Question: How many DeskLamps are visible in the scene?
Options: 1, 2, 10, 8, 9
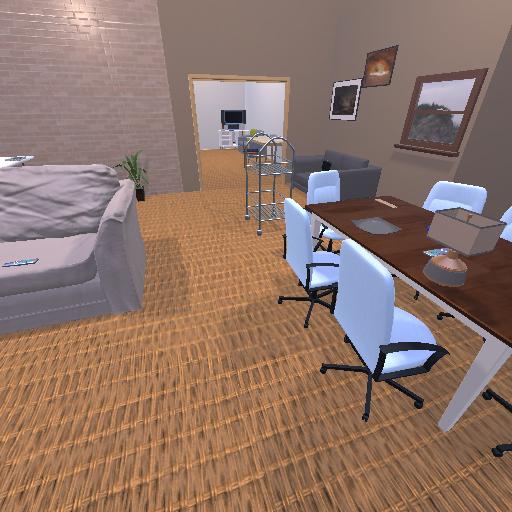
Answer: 1